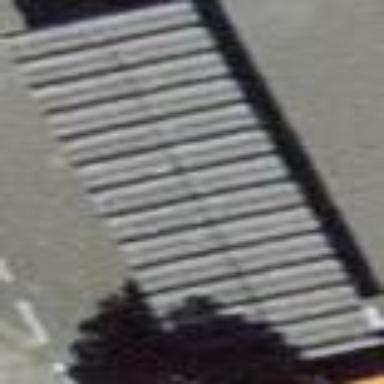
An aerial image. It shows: Bicycle parking area located on the roof of building.